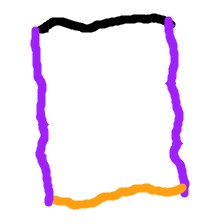
Shape: rectangle